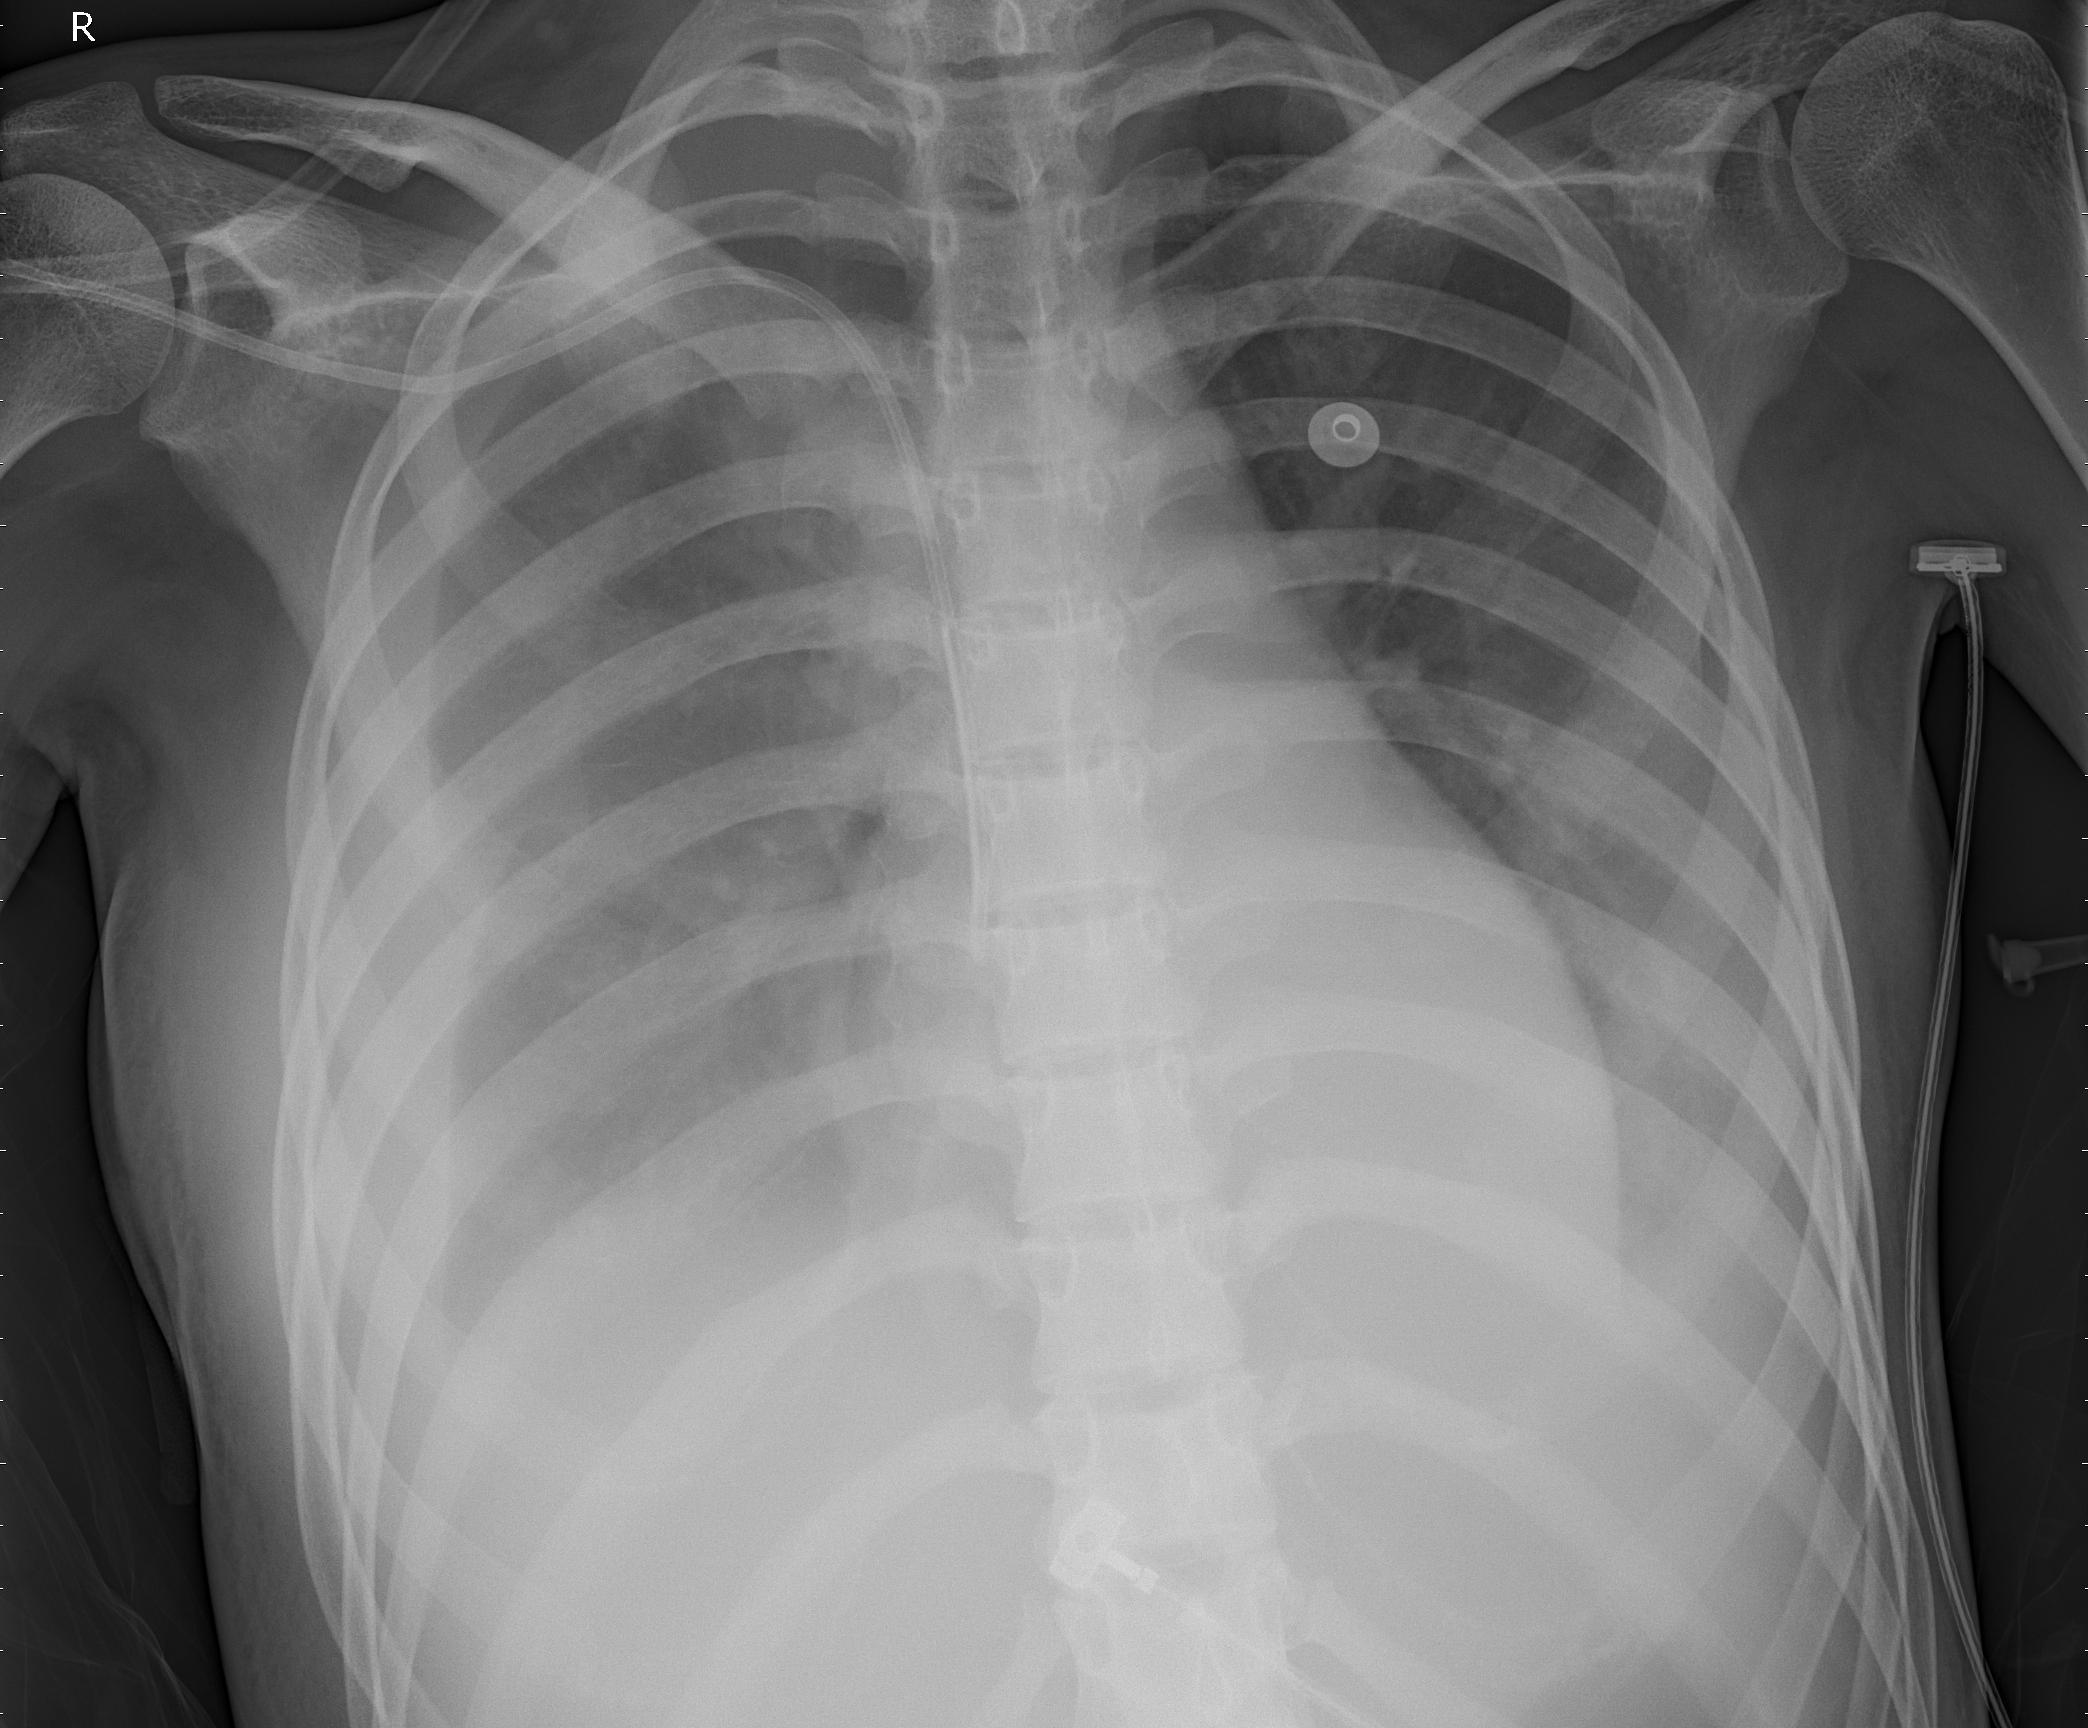
Diagnosis: PNEUMONIA